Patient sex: M
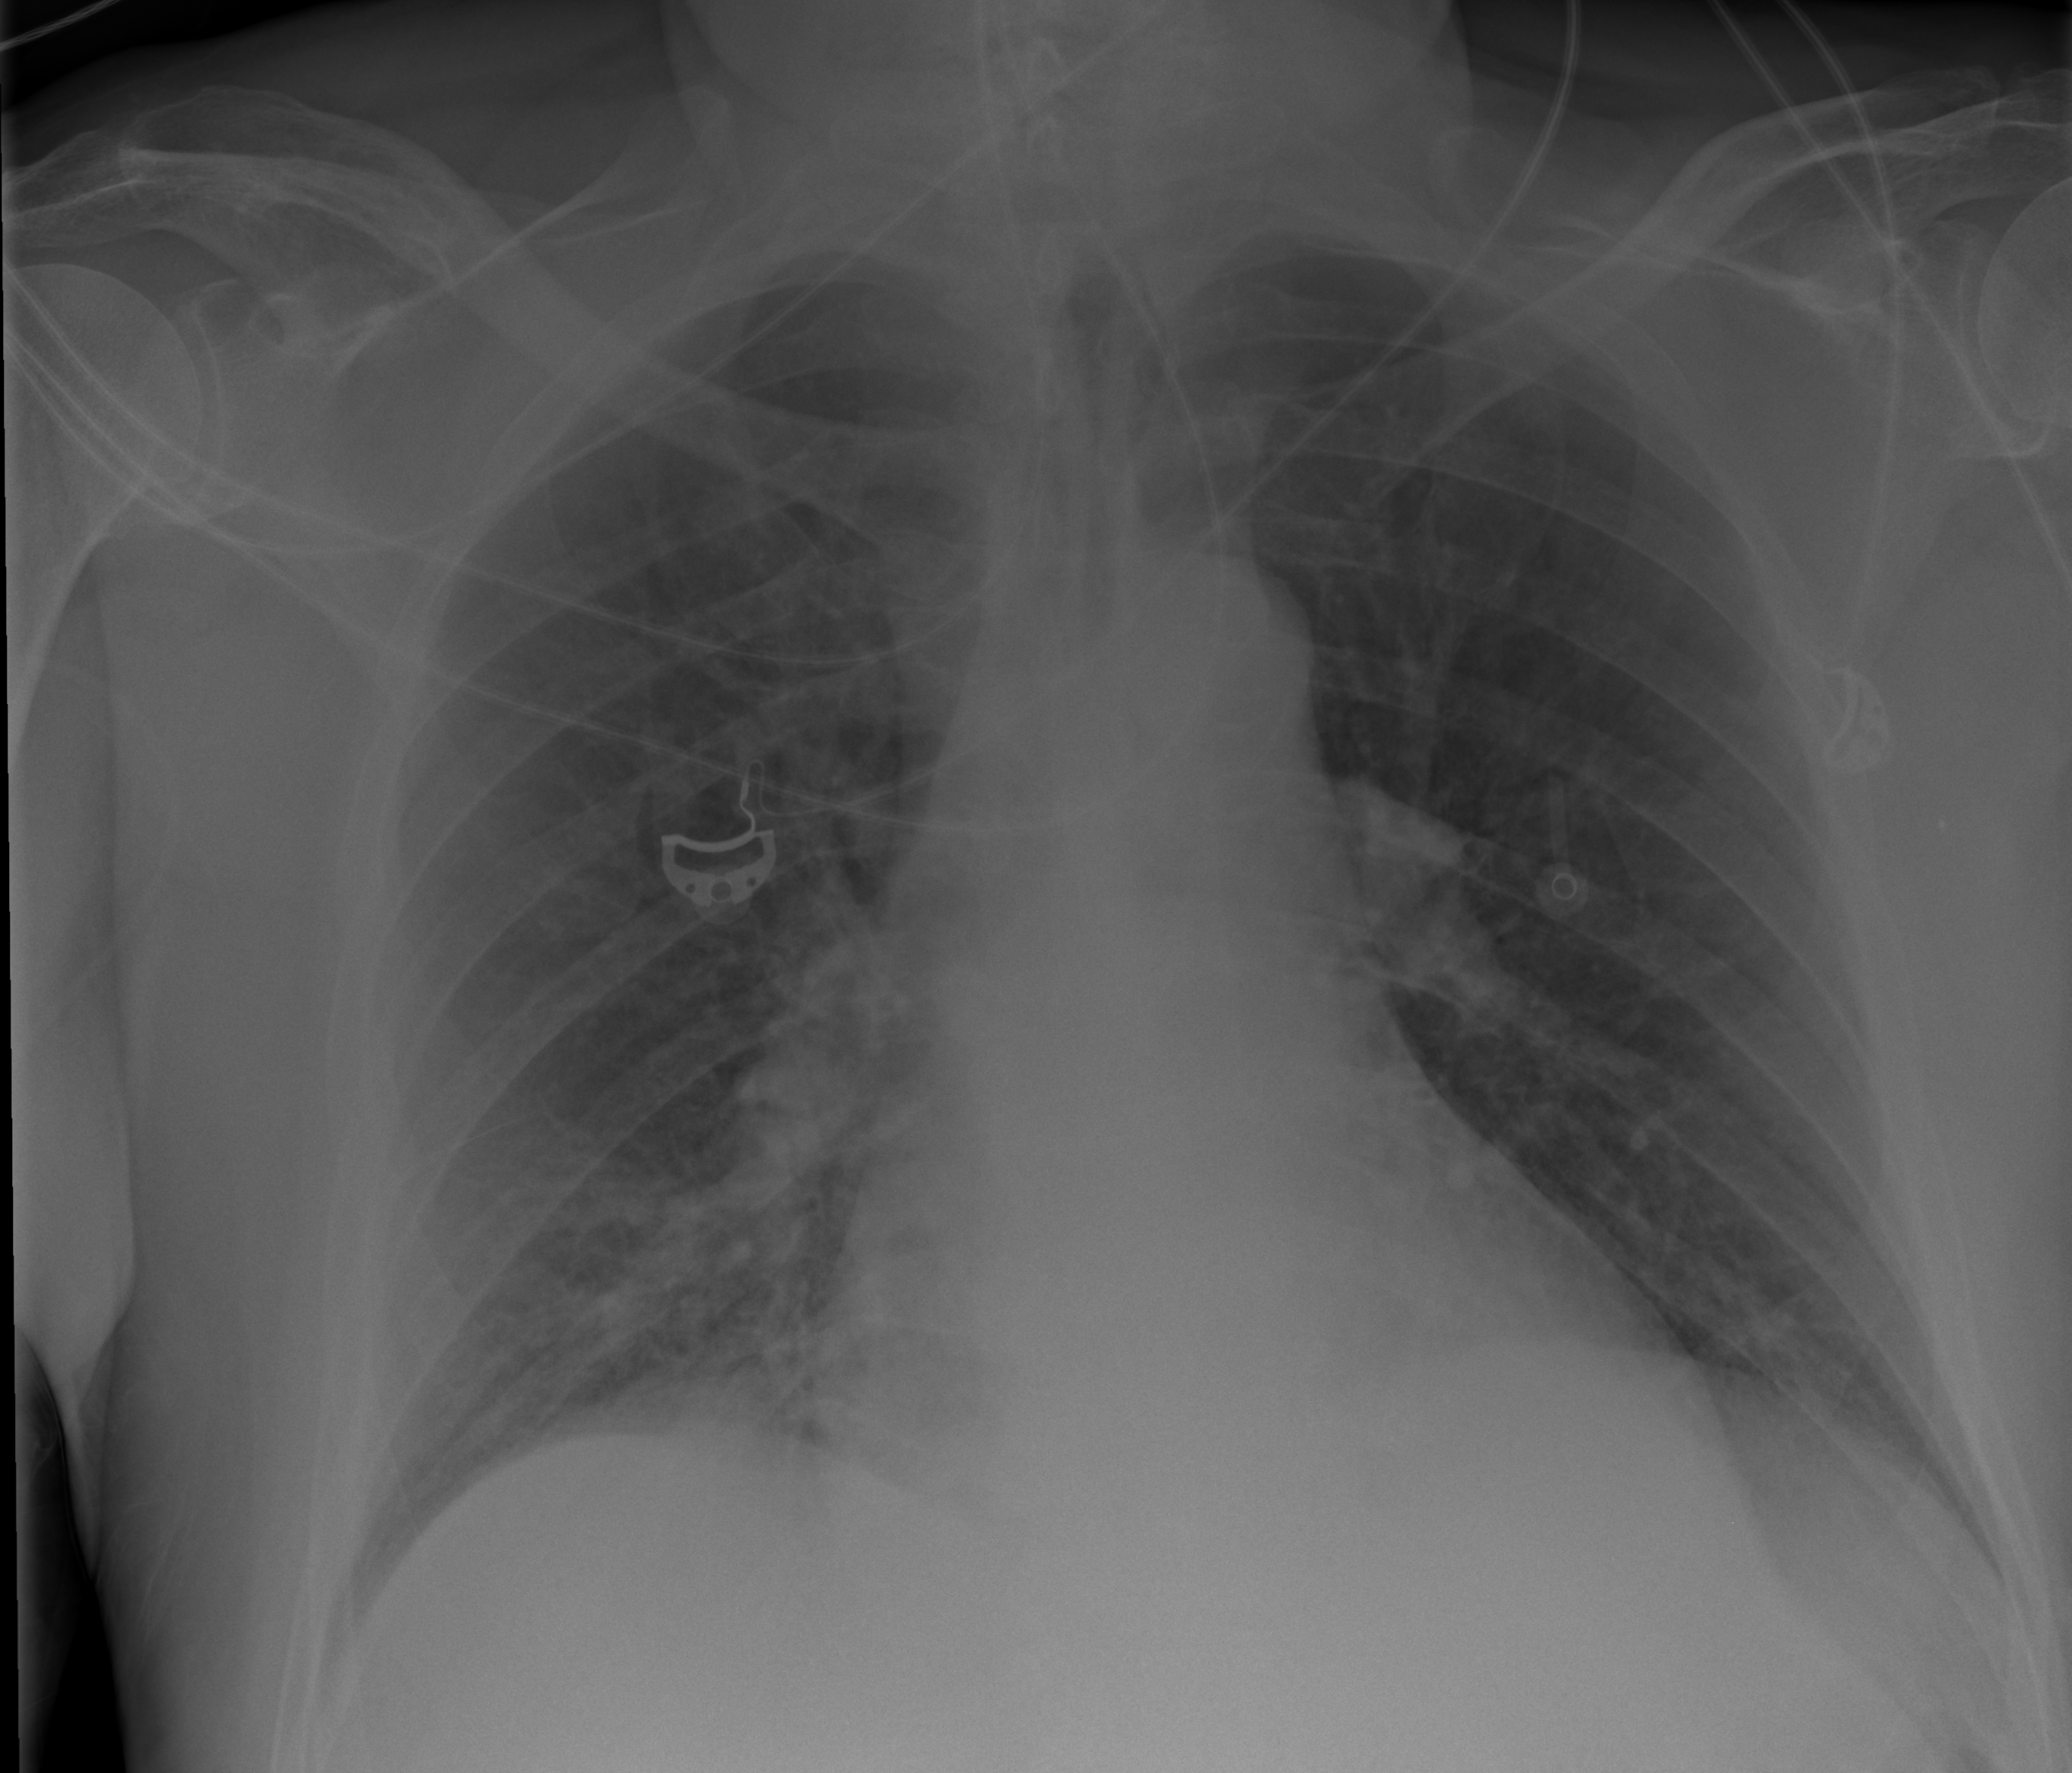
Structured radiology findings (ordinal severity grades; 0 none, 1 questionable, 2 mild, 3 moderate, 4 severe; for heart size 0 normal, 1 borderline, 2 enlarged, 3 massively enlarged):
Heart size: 0
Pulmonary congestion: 0
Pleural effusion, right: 0
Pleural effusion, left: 0
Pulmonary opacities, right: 2
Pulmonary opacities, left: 0
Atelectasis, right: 2
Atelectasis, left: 0